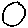
Label: circle